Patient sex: F
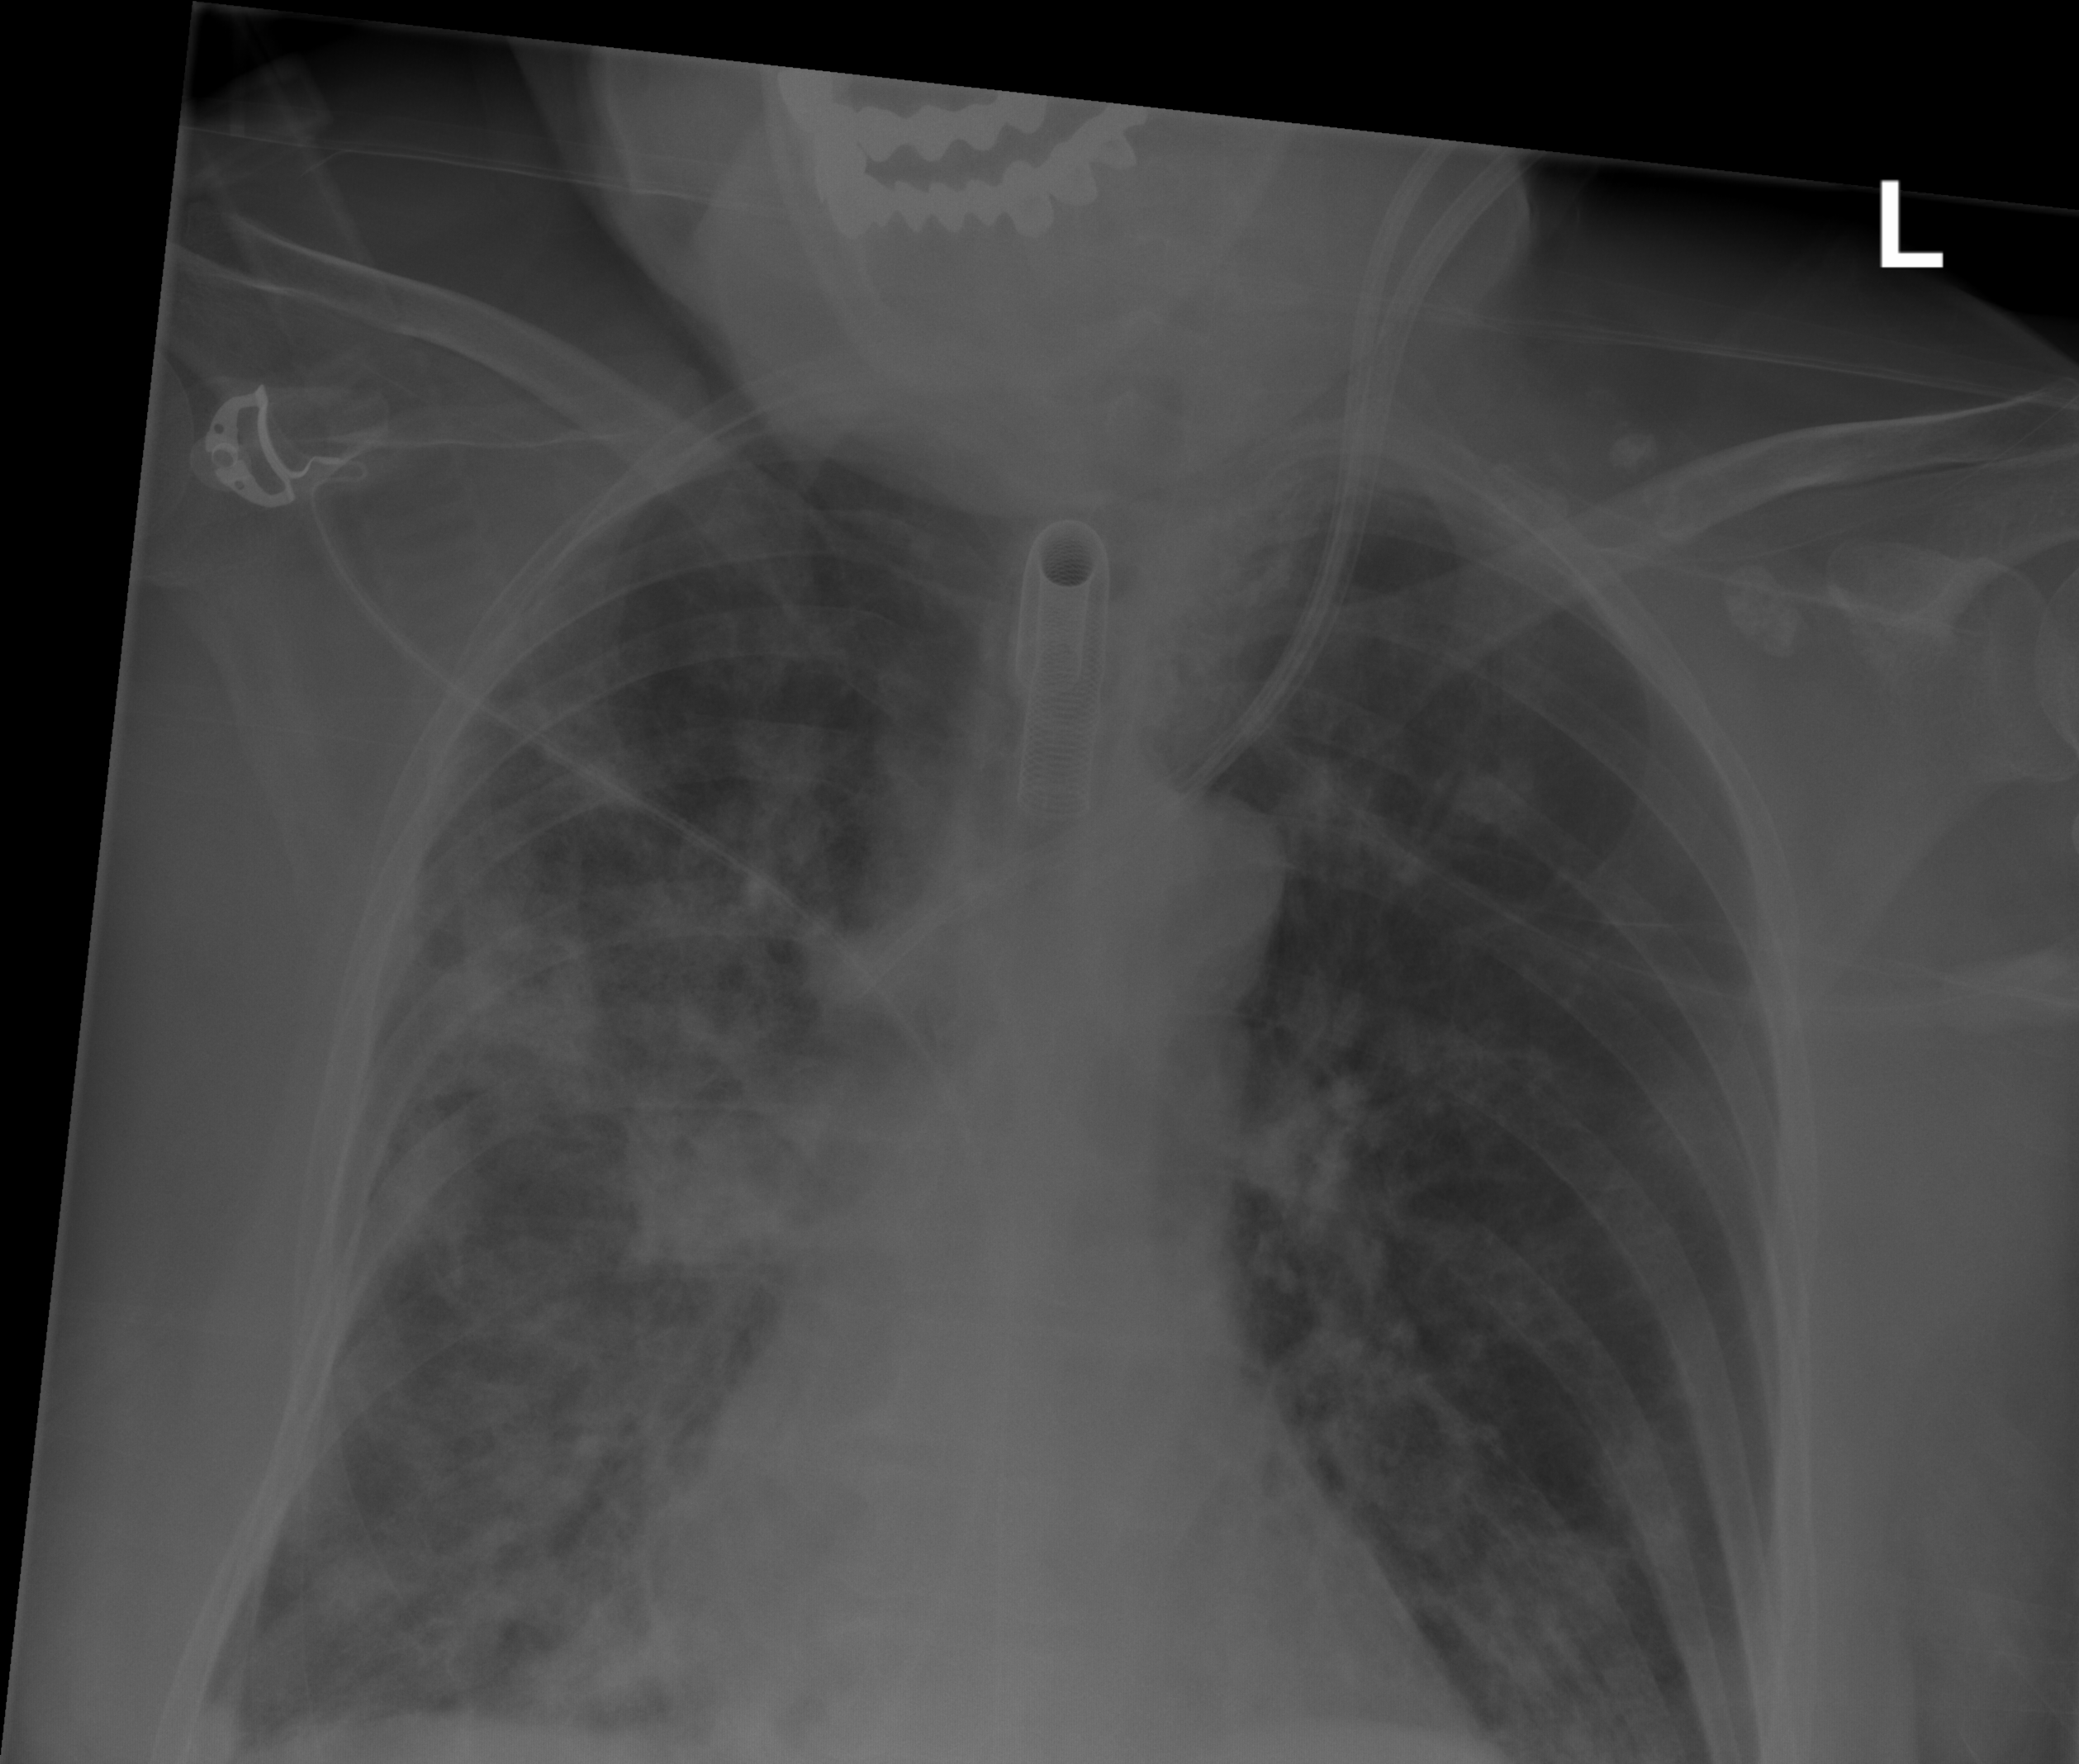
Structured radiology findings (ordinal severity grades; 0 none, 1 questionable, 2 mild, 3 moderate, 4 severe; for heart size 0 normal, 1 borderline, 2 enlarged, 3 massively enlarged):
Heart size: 0
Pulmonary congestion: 0
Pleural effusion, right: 0
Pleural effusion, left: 0
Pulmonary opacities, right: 3
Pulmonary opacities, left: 2
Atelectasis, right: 3
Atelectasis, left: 2